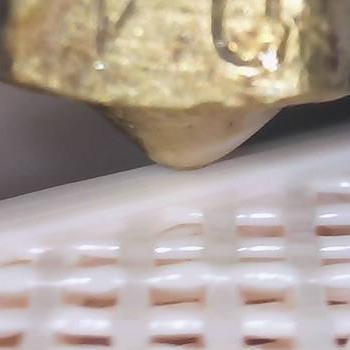
Flow rate: 84%